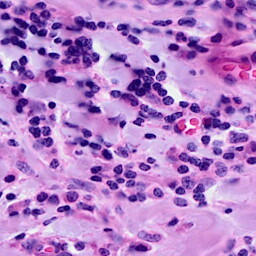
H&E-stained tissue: Breast